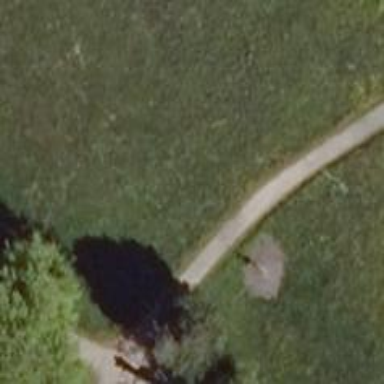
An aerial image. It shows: Path.